Question: We use Accurev 6.1. I've got the following configuration in Accurev:
- - -

From the other hand some our developers have their workspaces backed with the snapshot directly (it is not shown on the image)
From "Accurev Concept Manual" I know that the snapshot is the configuration that never changes. However I see that there are some active files in the snapshot.
How is it possible? What does it mean?
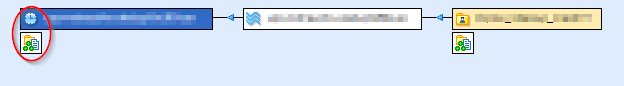
Answer: You do not have a snapshot stream.
You have a dynamic stream with a time basis applied (clock icon on the left hand side, snapshot streams have a camera icon).
You can promote to/from a time based stream and remove/change the time basis any any time.
Thats why you are seeing active files in this stream.
To prevent promotes into a stream, you need to apply a stream lock.